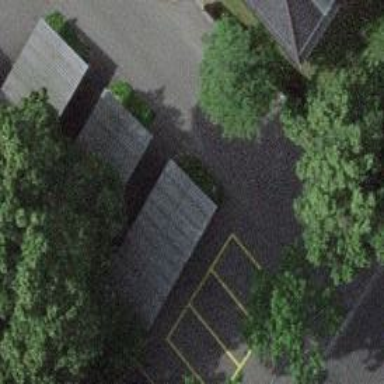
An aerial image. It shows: Bicycle parking area with roof.